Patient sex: M
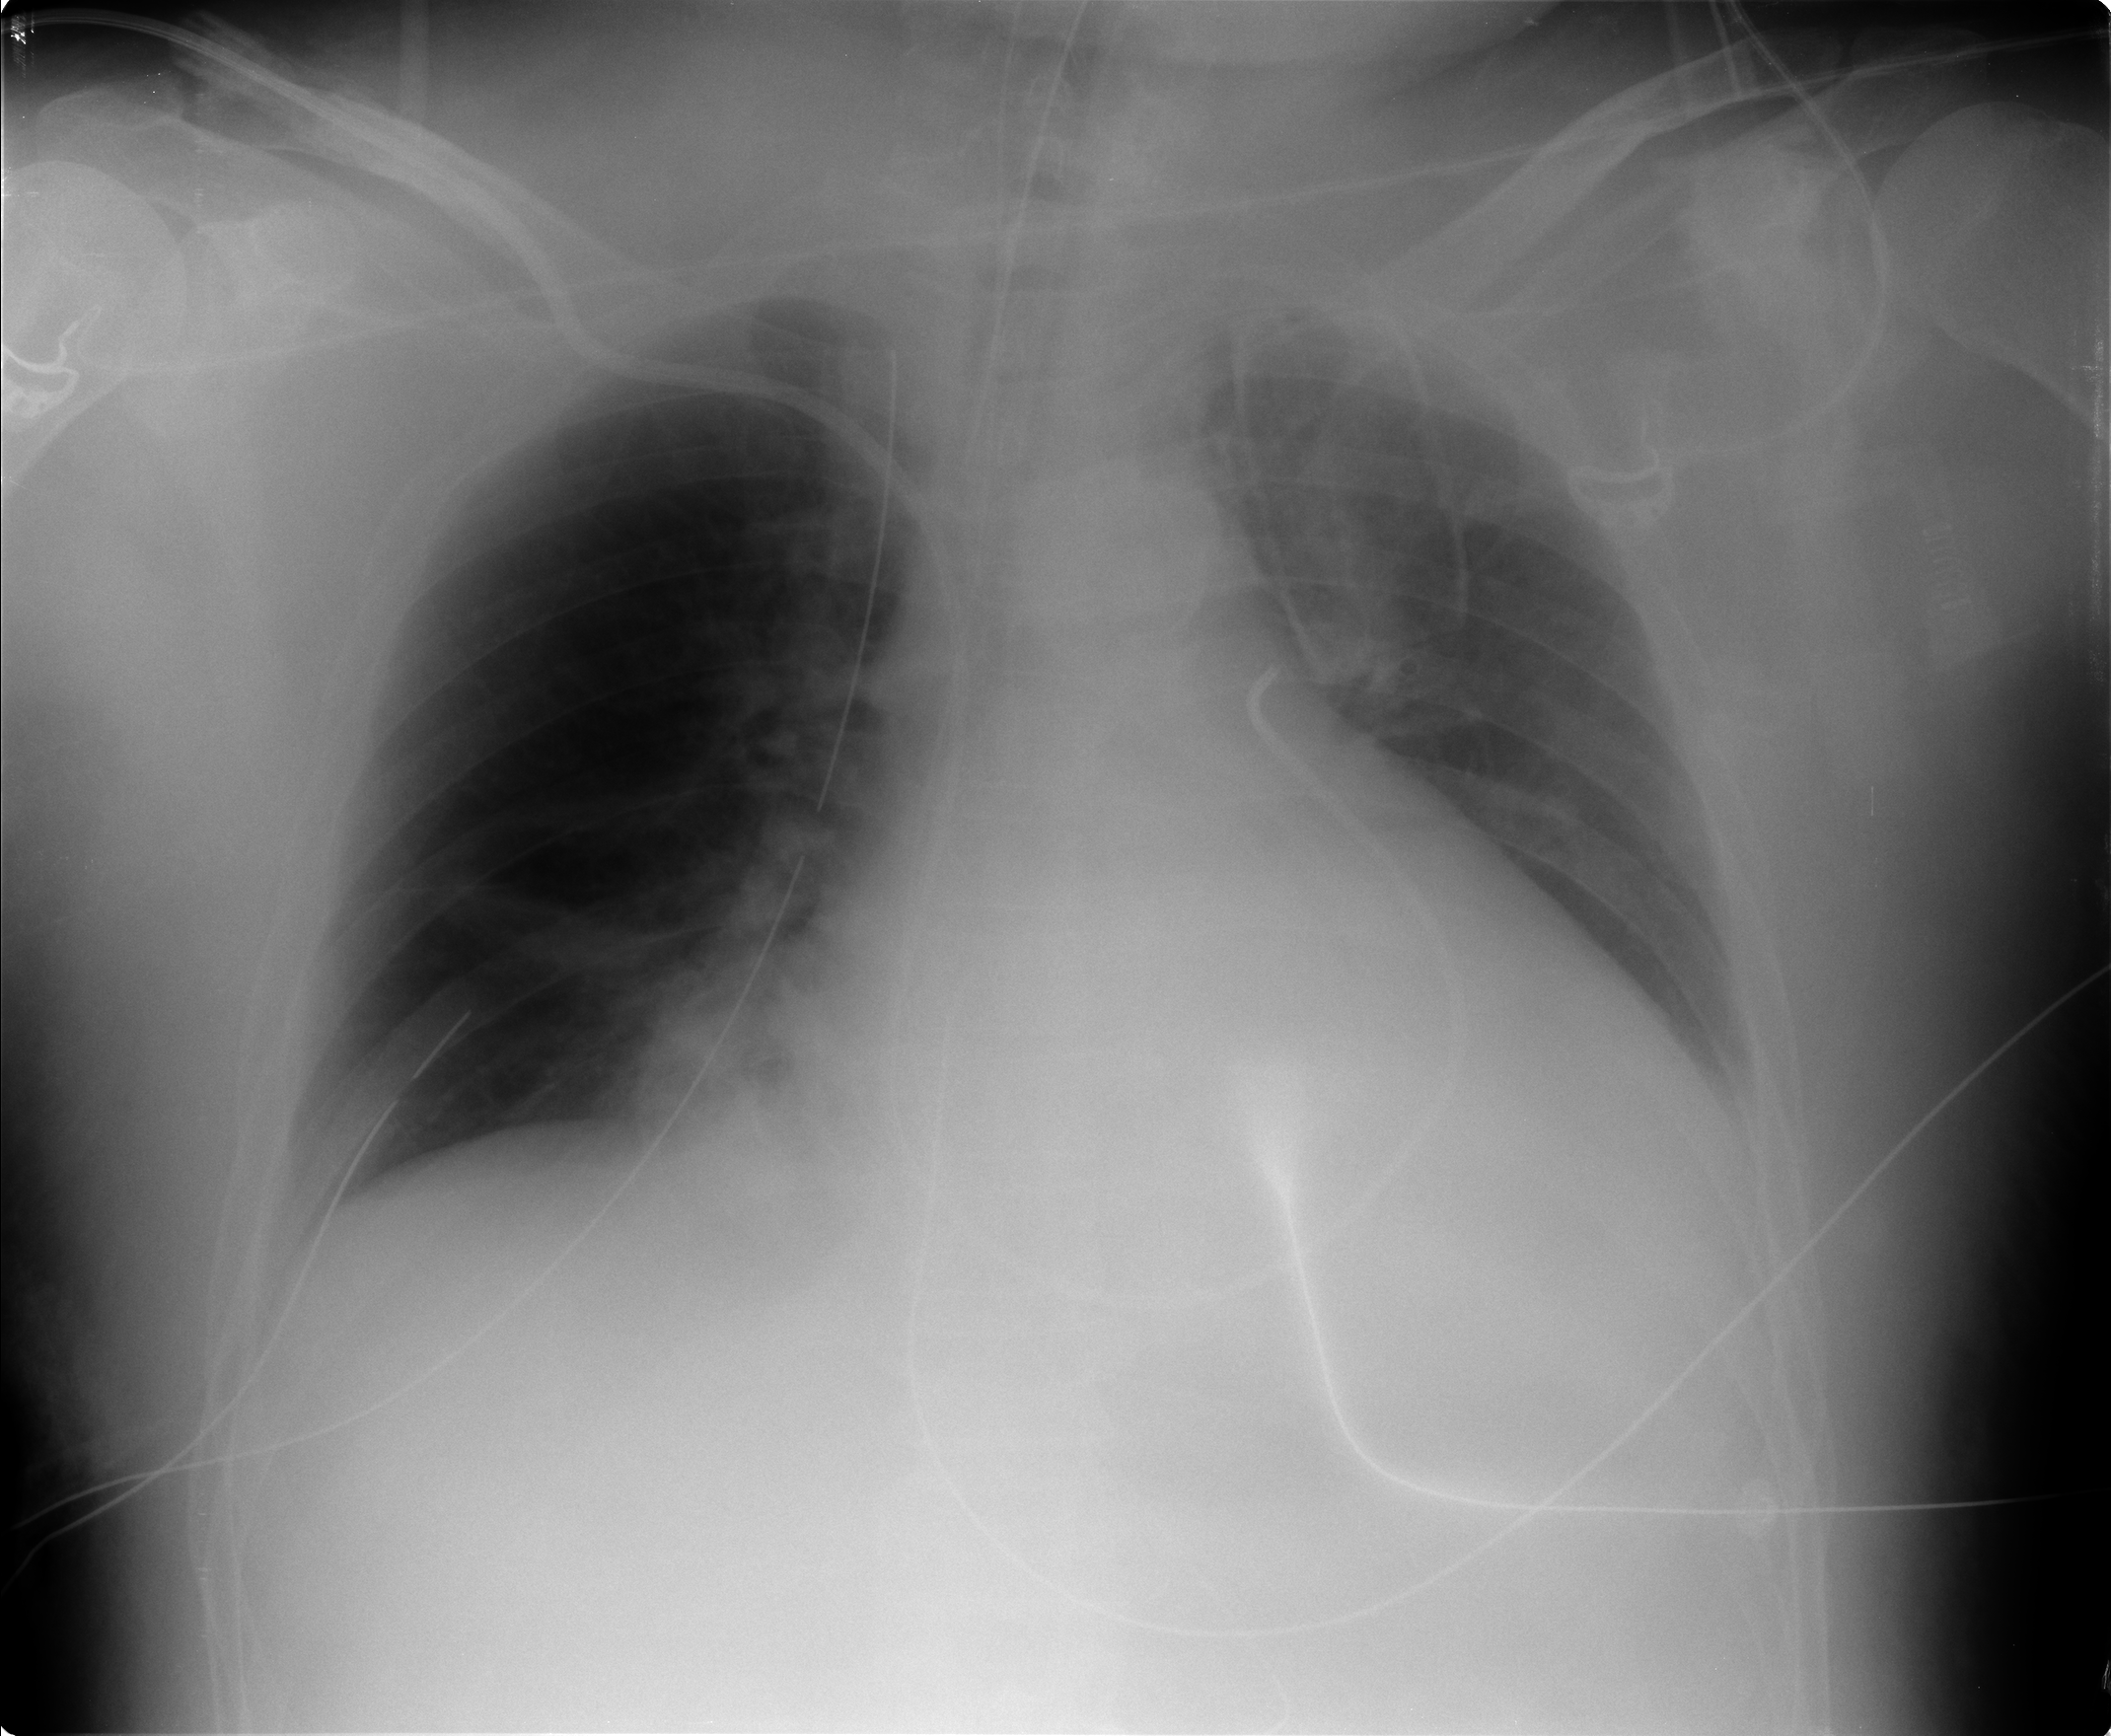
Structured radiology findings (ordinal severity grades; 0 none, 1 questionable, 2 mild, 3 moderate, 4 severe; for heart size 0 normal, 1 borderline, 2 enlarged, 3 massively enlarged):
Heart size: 3
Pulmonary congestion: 2
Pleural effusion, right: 0
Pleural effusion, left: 2
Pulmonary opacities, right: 0
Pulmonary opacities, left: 0
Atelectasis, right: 2
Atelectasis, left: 2